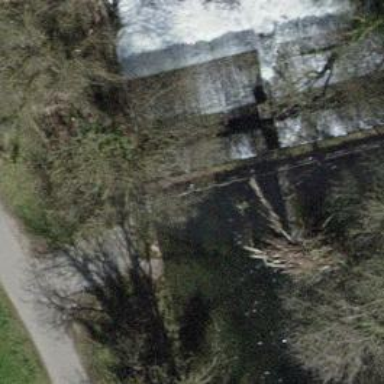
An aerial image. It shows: Weir along the waterway.